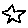
Label: star